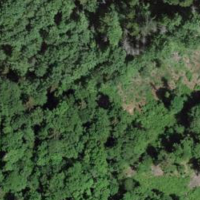
EUNIS habitat code: 44
Species observed at this site:
Fagus sylvatica
Melittis melissophyllum